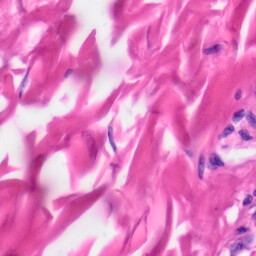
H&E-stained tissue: Skin